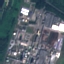
Land use / land cover: Industrial